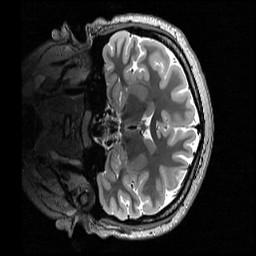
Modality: T2w
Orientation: coronal
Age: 19
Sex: female
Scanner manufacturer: siemens
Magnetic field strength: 3 T
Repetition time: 3.2 s
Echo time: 0.566 s